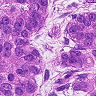
Metastatic tissue present: yes